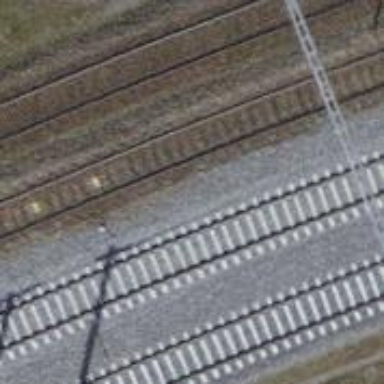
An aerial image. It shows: Railway with electrified contact lines.